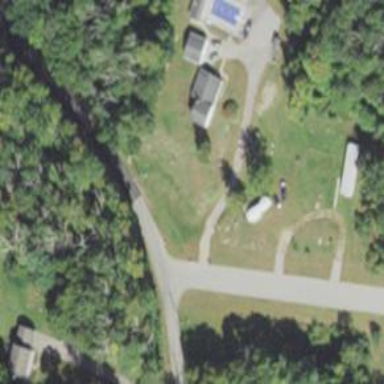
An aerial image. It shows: Residential driveway designated as service road.